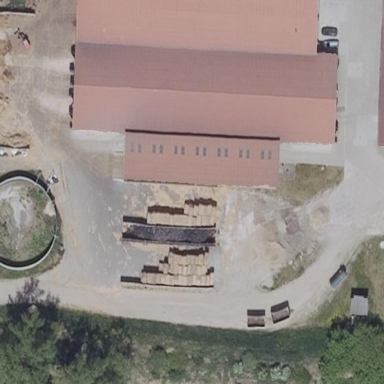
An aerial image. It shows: Farmyard area.